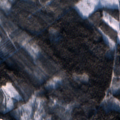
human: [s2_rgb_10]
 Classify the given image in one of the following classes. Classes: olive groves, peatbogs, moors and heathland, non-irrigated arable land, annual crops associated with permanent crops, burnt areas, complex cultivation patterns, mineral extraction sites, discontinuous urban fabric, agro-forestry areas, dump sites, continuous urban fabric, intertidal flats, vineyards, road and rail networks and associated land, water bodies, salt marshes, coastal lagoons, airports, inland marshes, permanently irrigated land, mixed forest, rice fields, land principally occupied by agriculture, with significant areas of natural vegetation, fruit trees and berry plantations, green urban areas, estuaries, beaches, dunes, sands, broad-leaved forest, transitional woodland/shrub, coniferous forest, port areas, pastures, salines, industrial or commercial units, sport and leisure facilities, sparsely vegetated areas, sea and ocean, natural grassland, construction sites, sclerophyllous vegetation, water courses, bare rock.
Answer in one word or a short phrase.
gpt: broad-leaved forest, coniferous forest, mixed forest, transitional woodland/shrub